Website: apple
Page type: order-returns
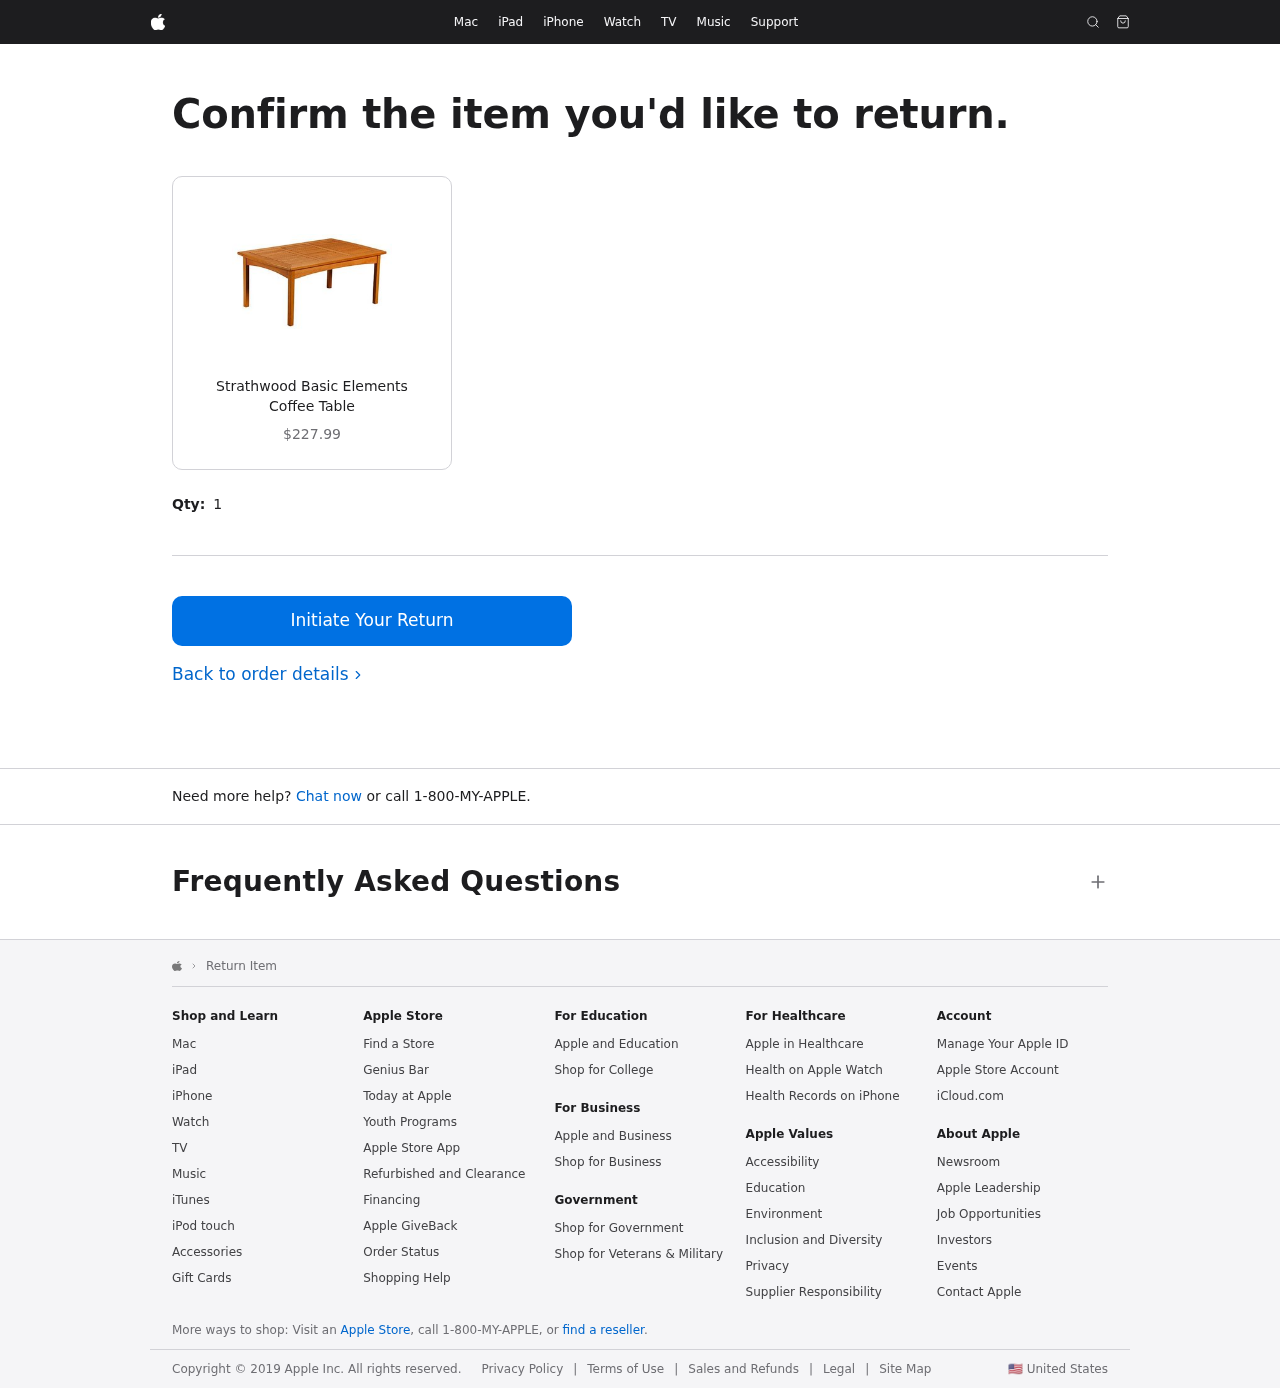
Product elements: key: PRODUCT1_NAME
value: Strathwood Basic Elements Coffee Table
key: PRODUCT1_PRICE
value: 227.99
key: PRODUCT1_QUANTITY
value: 1